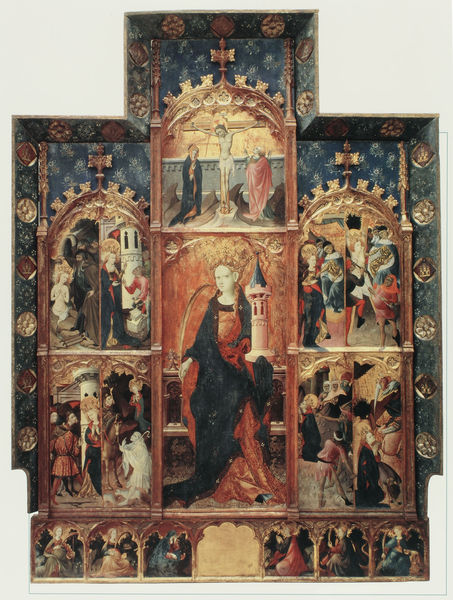
Titel: Retaule de Santa Bàrbara/ Retabel der heiligen Barbara
Künstler: Goncal Peris Sarrià
Institution: Barcelona, Museu Nacional d’Art de Catalunya
Schlagwörter: blau, menschen, frau, rot, fächer, johannes, kirche, gold, krone, turm, engel, bogen, tafel, verzierung, kreuz, beten, altar, orgel, christus, jesus, kreuzigung, heilige, maria, anbetung, szenen, altarbild, legende, retabel, barbara, goldhintergrund